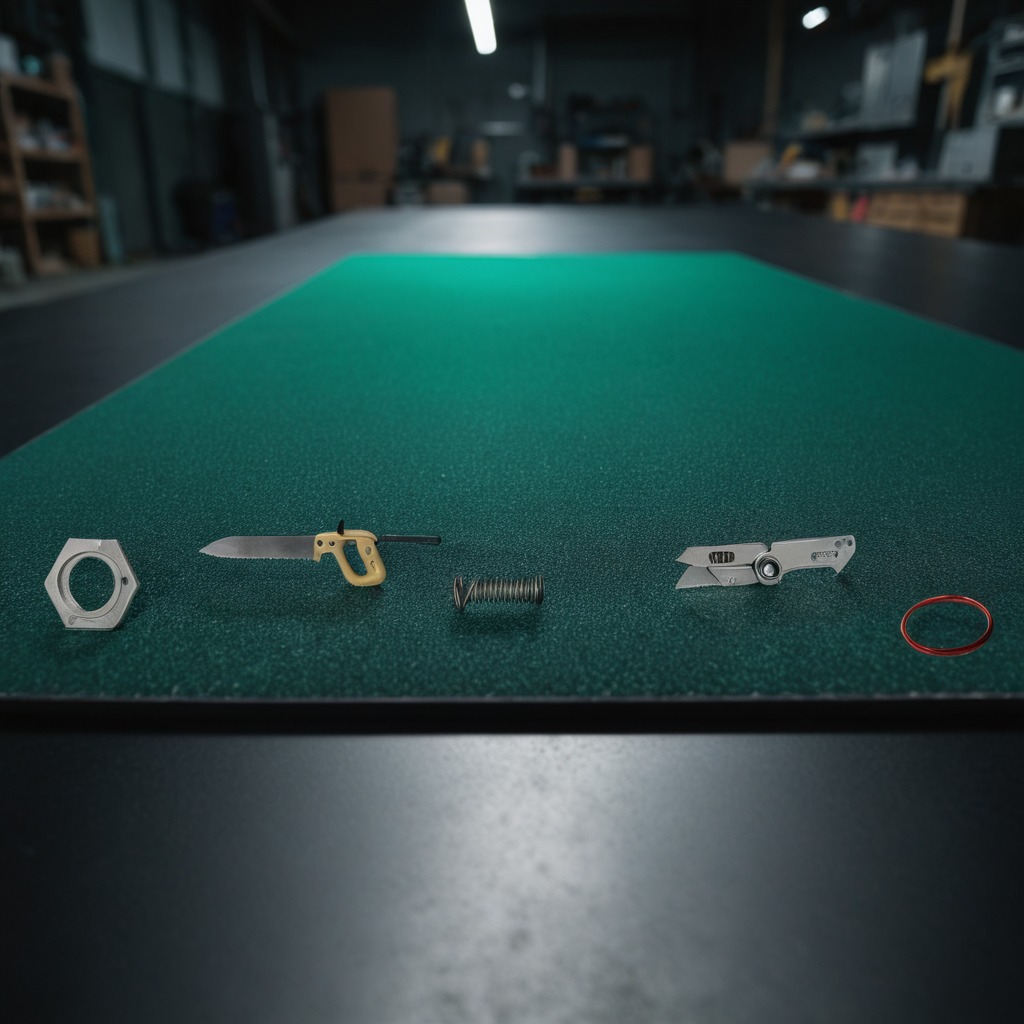
A rubber O'ring, a utility knife, a coiled metal spring, a handheld metal saw, and a metal nut are lying on the clean granite tabletop covered with a green rubber mat inside a workshop at night dim ambient light soft shadows worn but beneath the mat.